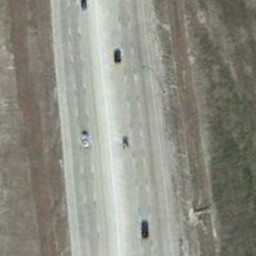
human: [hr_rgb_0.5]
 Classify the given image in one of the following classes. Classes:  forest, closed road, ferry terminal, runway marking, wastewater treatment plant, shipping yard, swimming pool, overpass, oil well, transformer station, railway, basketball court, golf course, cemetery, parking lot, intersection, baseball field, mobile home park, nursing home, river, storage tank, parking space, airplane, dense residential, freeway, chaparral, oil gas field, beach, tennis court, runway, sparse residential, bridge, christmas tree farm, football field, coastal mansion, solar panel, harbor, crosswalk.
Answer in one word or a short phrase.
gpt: freeway